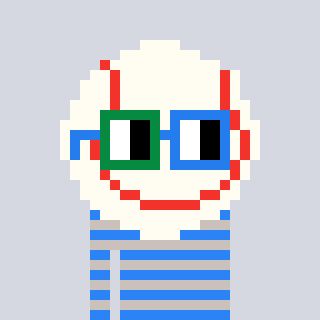
a pixel art character with square green and blue glasses, a baseball ball-shaped head and a foggrey-colored body on a cool background